Question: I'm trying to design my form via CSS.
Problem is that I need a "standard" submit and a hyperlink which is styled like a button with CSS.
My CSS currently looks like that:
'''
form .buttons input[type=submit], form .buttons a { padding: 0; margin: 0; }
form .buttons input[type=submit], form .buttons a { font-family: Tahoma, sans-serif; font-size: 14px; text-decoration: none; font-weight: bold; color: #565656; }
form .buttons input[type=submit] { border: 1px solid black; }
form .buttons a { border: 1px solid black; }
'''
In Firefox I have the problem that there is a 1px padding added around the submit button (like you can see on the screenshot).

Is there a solution how I can solve this problem?
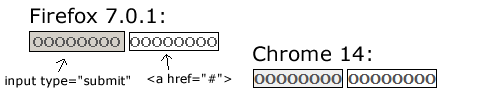
Answer: '''
input[type="submit"]::-moz-focus-inner {
border: 0px;
padding: 0px;
}
'''